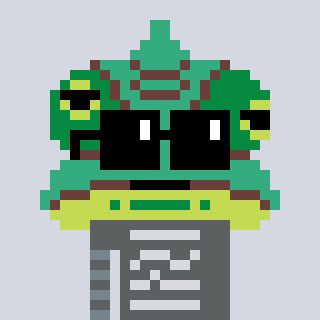
a pixel art character with square black sunglasses, a chameleon-shaped head and a gunk-colored body on a cool background